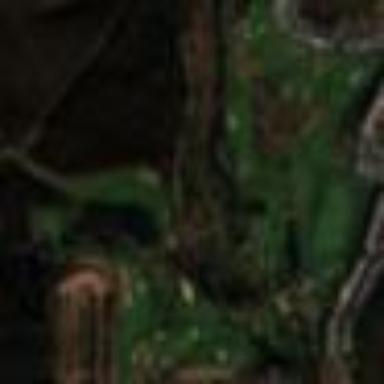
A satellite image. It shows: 9-hole golf course in leisure land setting.